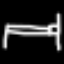
Label: bed